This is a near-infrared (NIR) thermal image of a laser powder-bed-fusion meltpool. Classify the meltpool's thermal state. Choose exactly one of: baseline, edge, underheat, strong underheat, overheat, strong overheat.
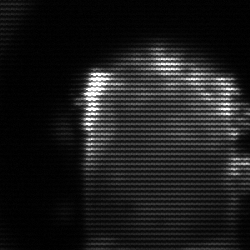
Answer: baseline